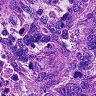
Metastatic tissue present: yes